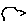
Label: bird